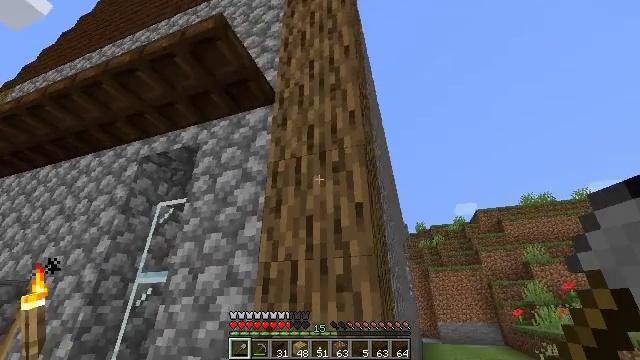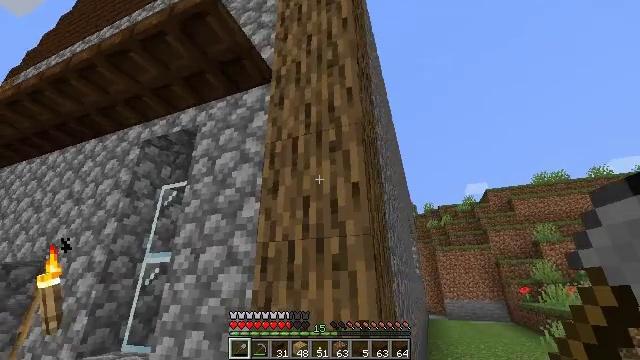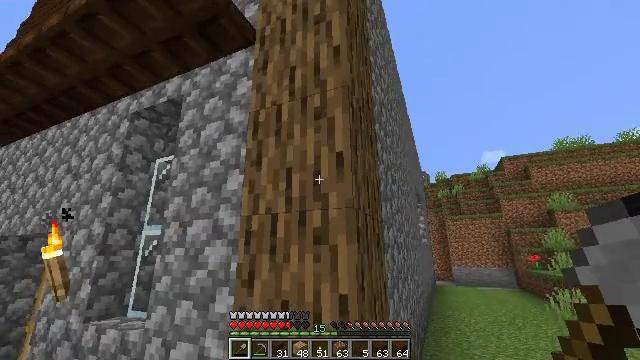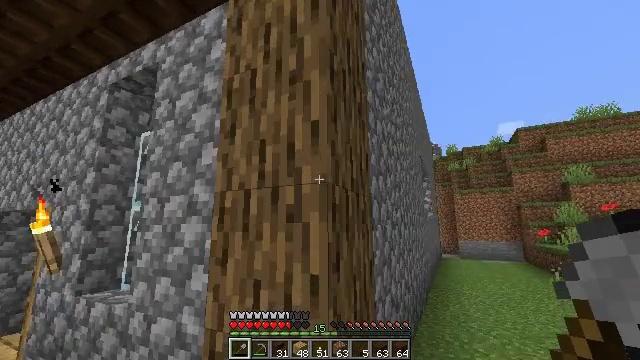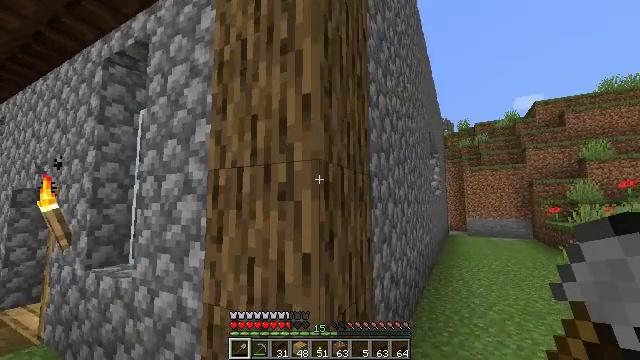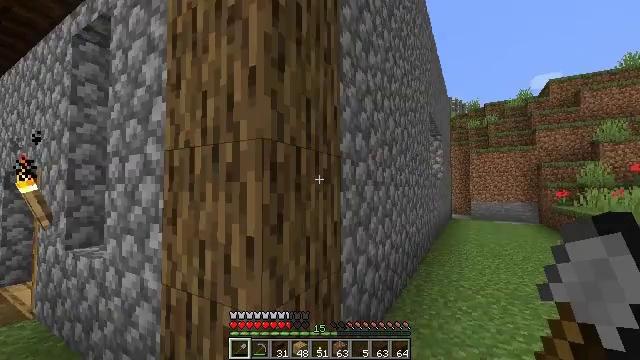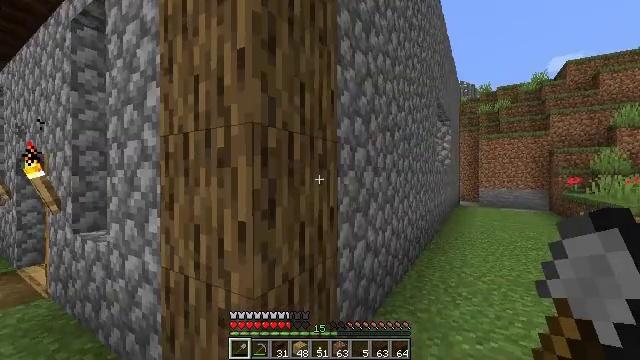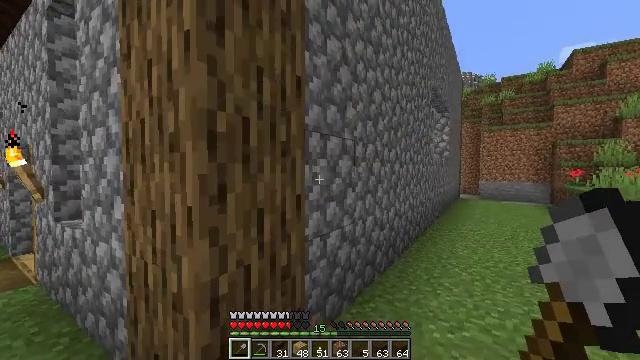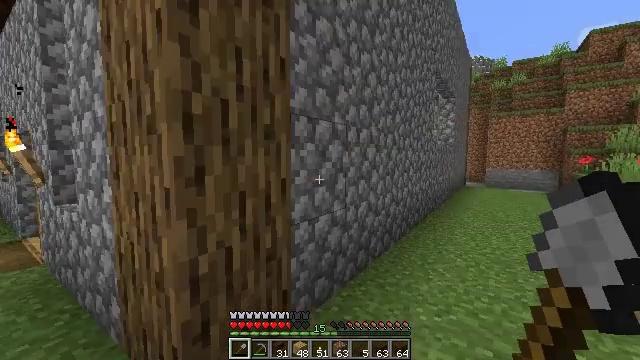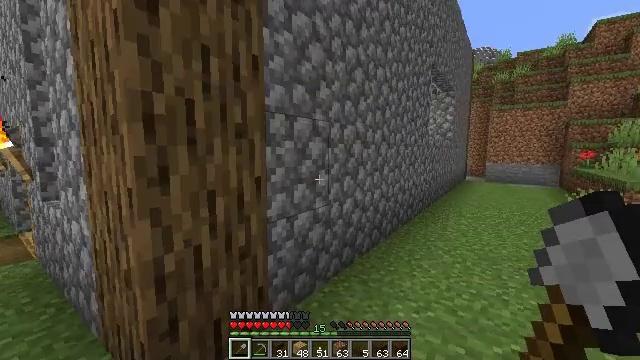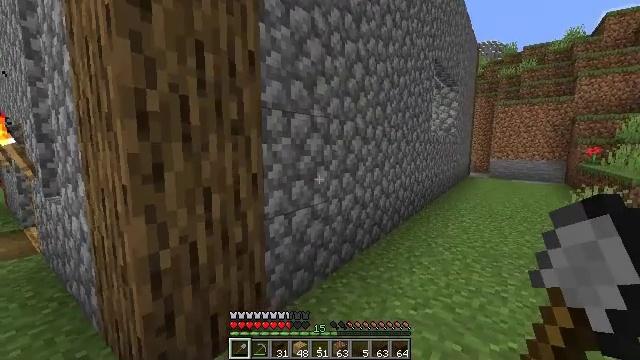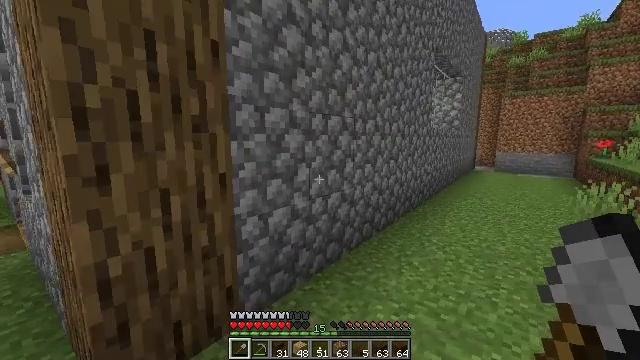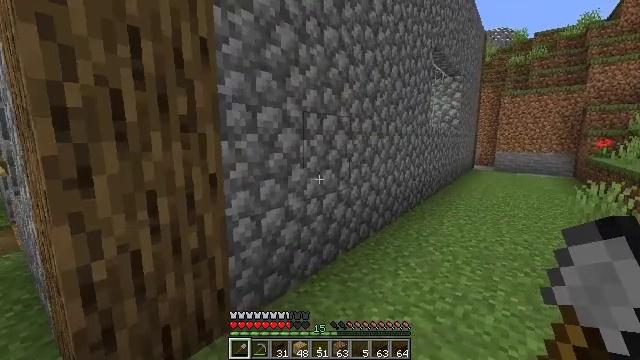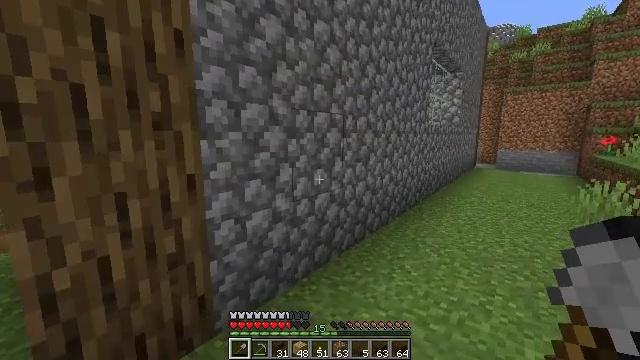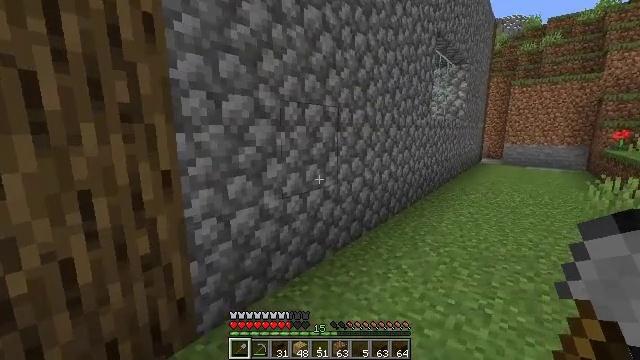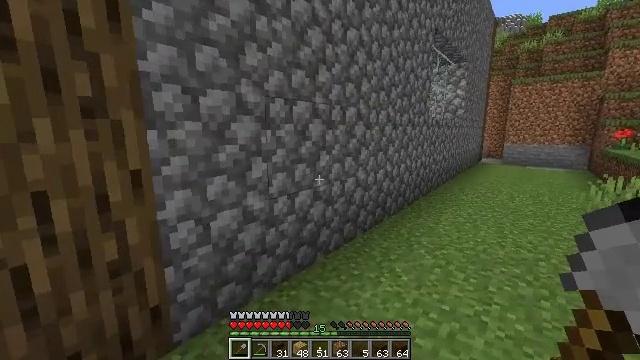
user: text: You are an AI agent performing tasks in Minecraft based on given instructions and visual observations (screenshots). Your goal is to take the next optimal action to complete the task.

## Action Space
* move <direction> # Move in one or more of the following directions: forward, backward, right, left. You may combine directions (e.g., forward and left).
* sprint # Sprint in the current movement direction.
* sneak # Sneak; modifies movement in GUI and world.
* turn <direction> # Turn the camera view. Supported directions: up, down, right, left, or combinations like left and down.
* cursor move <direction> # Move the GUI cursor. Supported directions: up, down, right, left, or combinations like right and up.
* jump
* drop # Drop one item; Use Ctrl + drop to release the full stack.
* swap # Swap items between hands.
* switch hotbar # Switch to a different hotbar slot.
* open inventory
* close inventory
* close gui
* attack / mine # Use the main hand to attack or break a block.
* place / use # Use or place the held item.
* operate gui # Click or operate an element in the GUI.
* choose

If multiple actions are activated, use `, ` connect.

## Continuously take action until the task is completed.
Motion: motion action
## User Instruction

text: Get dark oak stairs by crafting with dark oak planks.
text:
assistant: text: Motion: move forward and move right, turn left and down
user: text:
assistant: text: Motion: move forward and move right, turn left and down
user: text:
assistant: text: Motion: move forward and move right, turn left and down
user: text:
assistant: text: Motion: move right, turn left and down
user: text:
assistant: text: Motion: move right, turn left and down
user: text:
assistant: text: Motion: move right, turn left and down
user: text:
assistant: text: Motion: move right, turn left and down
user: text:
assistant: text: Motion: move right, turn left and down
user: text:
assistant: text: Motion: move right, turn down
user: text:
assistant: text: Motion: move forward and move right
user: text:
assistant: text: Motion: move forward and move right, turn left and down
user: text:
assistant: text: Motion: move forward and move right
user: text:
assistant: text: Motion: move forward and move right
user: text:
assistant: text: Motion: move forward and move right, turn left and down
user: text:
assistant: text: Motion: move forward and move right
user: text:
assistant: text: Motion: move forward and move right
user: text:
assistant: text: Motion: move forward and move right
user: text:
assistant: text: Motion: move forward and move right
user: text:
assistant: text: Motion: move forward and move right
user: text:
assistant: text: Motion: move forward and move right, turn left
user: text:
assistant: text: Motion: move forward and move right, turn left and down
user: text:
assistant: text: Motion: move right, turn left
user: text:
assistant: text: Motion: move left, turn left
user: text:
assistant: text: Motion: move left
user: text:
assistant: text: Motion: move left, turn left and up
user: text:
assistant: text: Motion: move left, turn left and up
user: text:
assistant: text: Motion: move left, turn left and up
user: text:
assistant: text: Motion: move forward and move left, turn left and up
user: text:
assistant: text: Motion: move forward and move left
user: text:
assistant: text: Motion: move forward and move left